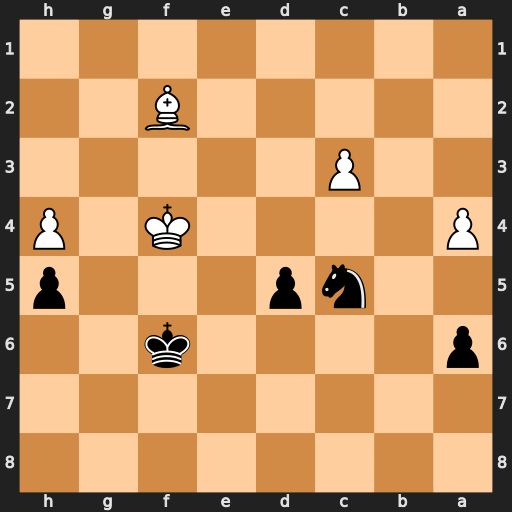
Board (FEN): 8/8/p4k2/2np3p/P4K1P/2P5/5B2/8
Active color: b
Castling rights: -
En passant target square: -
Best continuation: Nd3+ Ke3 Nxf2